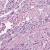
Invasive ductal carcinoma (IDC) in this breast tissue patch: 1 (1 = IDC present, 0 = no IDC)